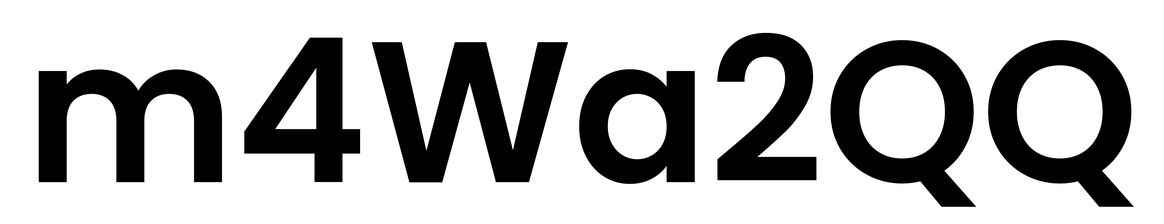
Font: Poppins-SemiBold